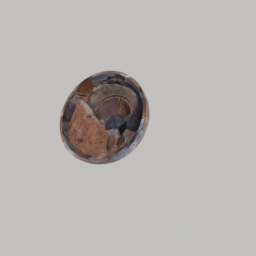
Label: decoration